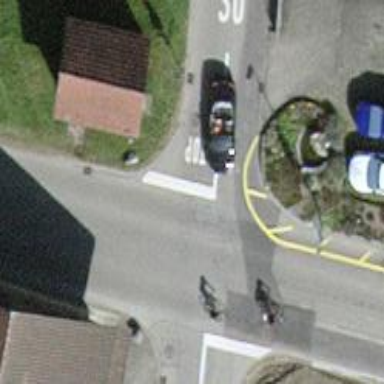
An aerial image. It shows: Road with stop sign.